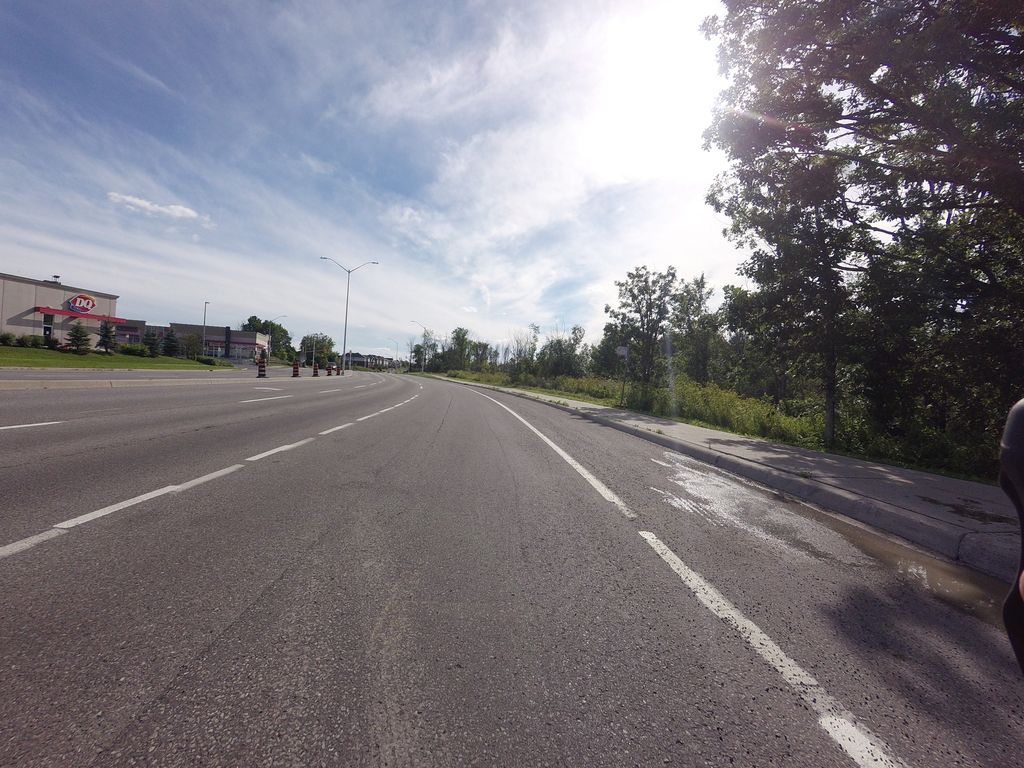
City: ottawa-gatineau